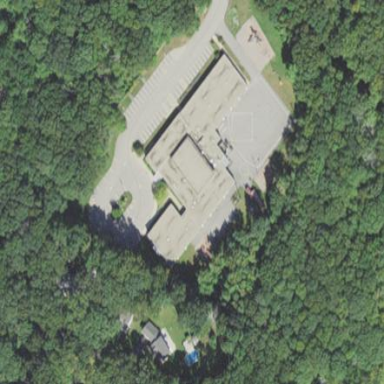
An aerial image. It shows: School.